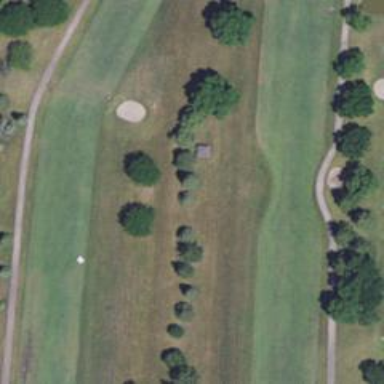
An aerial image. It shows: Grassy area designated as golf fairway.